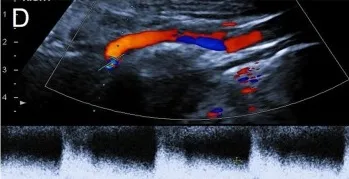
The results of CDFI during the second hospitalization. The blood flow velocity in right ICA increased when the patient slowly turned head to the right: PSV = 204 cm/s, EDV = 113 cm/s. PSV, peak systolic velocity; EDV, end diastolic velocity.
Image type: radiology (ultrasound)